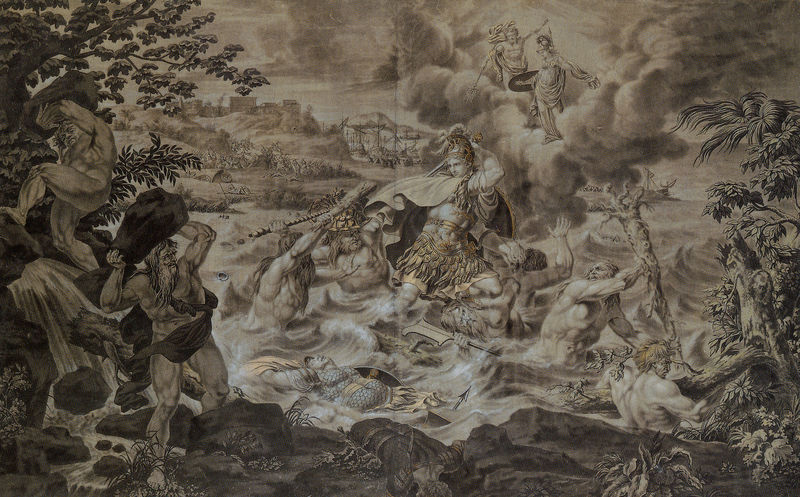
Titel: Achills Kampf mit den Flüssen
Künstler: Joseph Hoffmann
Standort: Weimar
Institution: Stiftung Weimarer Klassik, Museen
Schlagwörter: akt, baum, berg, blätter, dunkel, felsen, gott, held, himmel, kampf, kämpfer, mann, meer, nackt, schurz, umhang, wasser, weiß, wolken, baumstämme, bäume, fluss, frauen, gelb, grün, landschaft, menschen, ocker, see, stadt, ufer, äste, braun, frau, grau, hell, licht, mitte, männer, nacht, schwarz, szene, zeichnung, gebäude, gras, haus, park, tuch, weg, wolke, beige, barock, falten, leiche, mensch, stein, steine, tod, tot, toter, ast, bach, baumstamm, erde, horizont, häuser, hügel, natur, stamm, zweige, büsche, gebüsch, gewässer, pfad, qualm, rauch, sonne, boden, land, gold, mantel, stoff, tücher, gewänder, blatt, pflanze, pflanzen, wald, wasserfall, boot, engel, beine, küste, schiff, schiffe, segel, wellen, ort, stab, berge, fels, gebirge, dorf, grafik, graphik, nebel, monochrom, grisaille, sepia, romantik, flut, fluten, krieg, schlacht, sturm, stämme, untergang, unwetter, wogen, zerstörung, soldaten, falte, kraft, muskeln, nackte, halle, schild, ruine, panzer, gerüst, antike, lendentuch, burg, kloster, schweben, schwimmen, festung, druck, radierung, stich, gefahr, schwert, schwerter, waffen, leichen, soldat, tote, waffe, helm, dämon, entwurf, mythologie, göttin, ritter, kämpfen, rüstung, karton, römer, harnisch, wurzeln, federkleid, leichnam, sterben, axt, giganten, götter, hilfe, zeus, götterwelt, stark, böcklin, mythos, sage, märchen, krieger, felse, griechenland, perseus, landscahft, wut, felsbrocken, umhänge, tempel, königin, brocken, speere, umbra, gothik, kupferstich, klassik, tunika, helden, herkules, keule, erzengel, zorn, stärke, ungeheuer, klettern, nike, verwüstung, viktorien, athena, schwerz, dämonen, geister, unterwelt, pilz, rhein, schilde, niken, rüstungen, quelle, bege, atlas, alexander, viktoria, riese, götting, zyklopen, zyklop, himmlisch, ertrinken, neptun, dreizack, werfen, herabsteigen, keulen, titan, titanen, riesen, manner, clipeus, stradt, najaden, entwurzeln, felsstücke, ertinken, wolken bäume, #wolken, godlen, viktoia, meptun